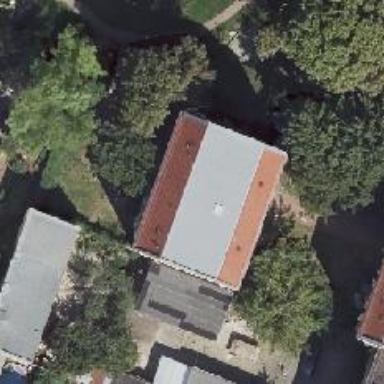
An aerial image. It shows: Building consisting of apartments with double saltbox roof shape.